Question: I've typed it exactly as shown in Introduction to Java Programming (Comprehensive, 6e). It's pertaining to reading integer input and comparing user input to the integers stored in a text file named "lottery.txt"

An external link of the image: <URL>
Here's my code:
'''
import java.util.Scanner;
public class LotteryNumbers {
public static void main(String[] args) {
Scanner input = new Scanner(System.in);
// Defines and initializes an array with 100 double elements called isCovered.
boolean[] isCovered = new boolean[99];
// Prompts user for input and marks typed numbers as covered.
int number = input.nextInt();
while (number != 0) {
isCovered[number - 1] = true;
number = input.nextInt();
}
// Checks whether all numbers are covered.
boolean allCovered = true;
for (int i = 0; i < 99; i++)
if (!isCovered[i]) {
allCovered = false;
break;
}
// Outputs result.
if(allCovered) {
System.out.println("The tickets cover all numbers."); }
else {
System.out.println("The tickets do not cover all numbers."); }
}
}
'''
I suspect the problem lies within the declaration of the array. Since lottery.txt does not have 100 integers, the elements from index 10 to 99 in the array are left blank. Could this be the problem?
Why does the program terminate asking for user input?
After thinking for a while, I believe I understand the problem. The program terminates because it takes the 0 at the EOF when lottery.txt is feed in. Furthermore, the program displays all numbers not to be covered because the elements from 11 to 100 are blank. Is this right?
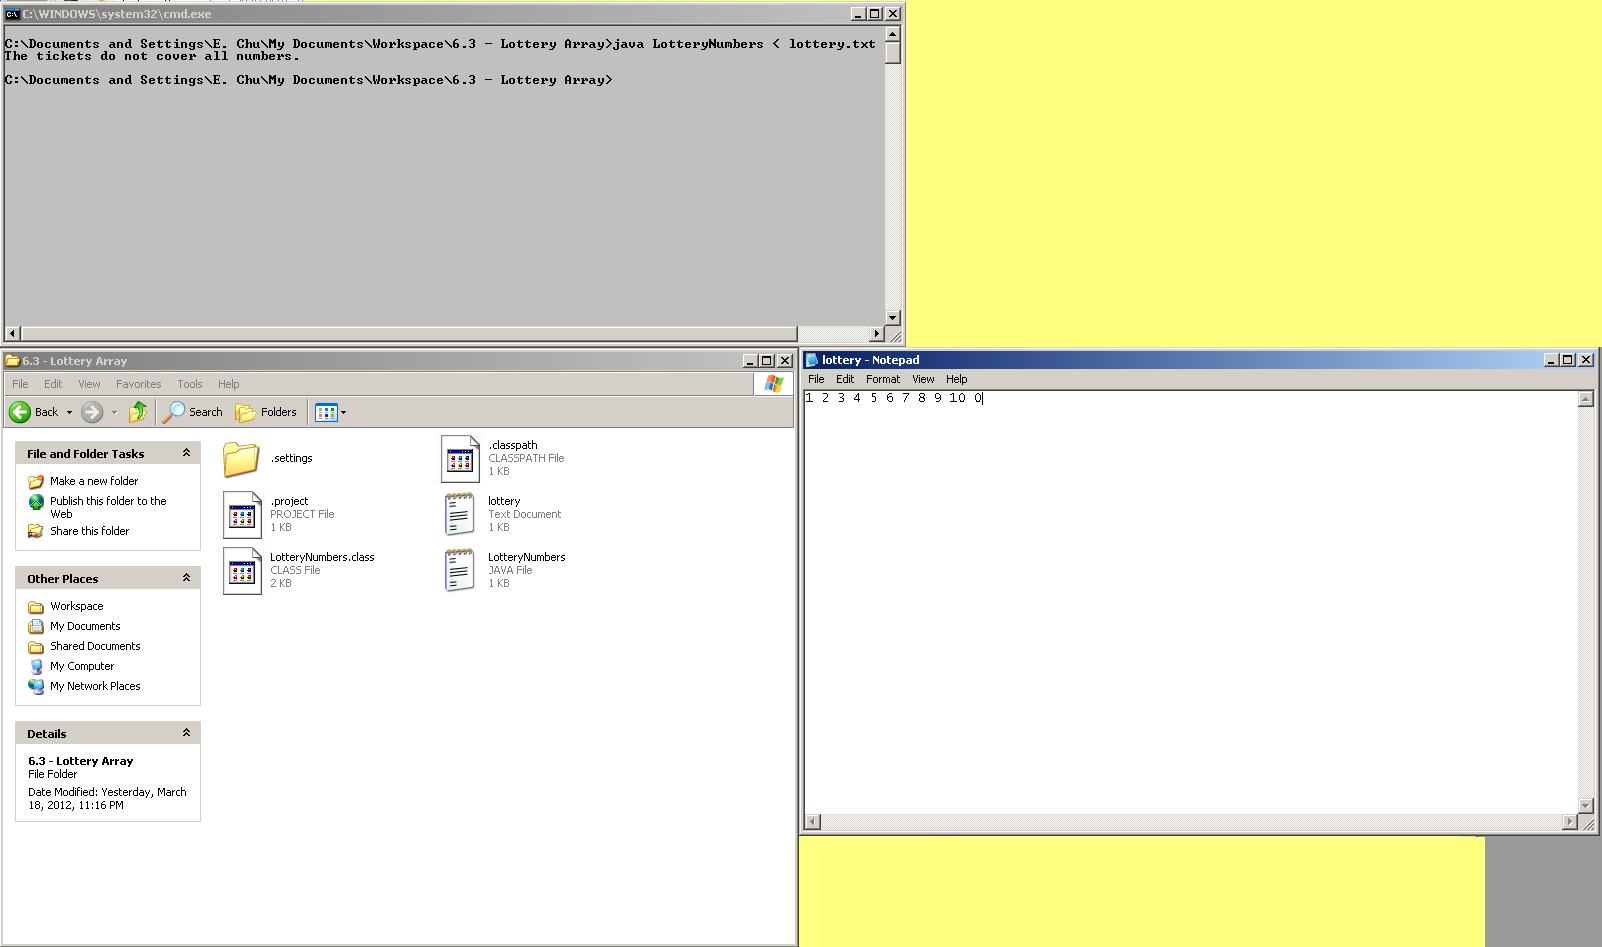
Answer: The program is written to keep reading numbers until a zero is returned by 'nextInt()'. But there is no zero in the input file, so the loop will just keep going to the end of the file ... and then fail when it tries to read an integer at the EOF position.
The solution is to use 'Scanner.hasNextInt()' to test whether you should end the loop.
---
And, make sure that you redirect standard input from your input file; e.g.
'''
$ java LotteryNumbers < lottery.txt
'''
... 'cos your program expects the input to appear on the standard input stream.